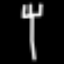
Label: fork